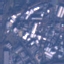
Label: Industrial